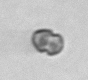
Label: Heterocapsa_rotundata